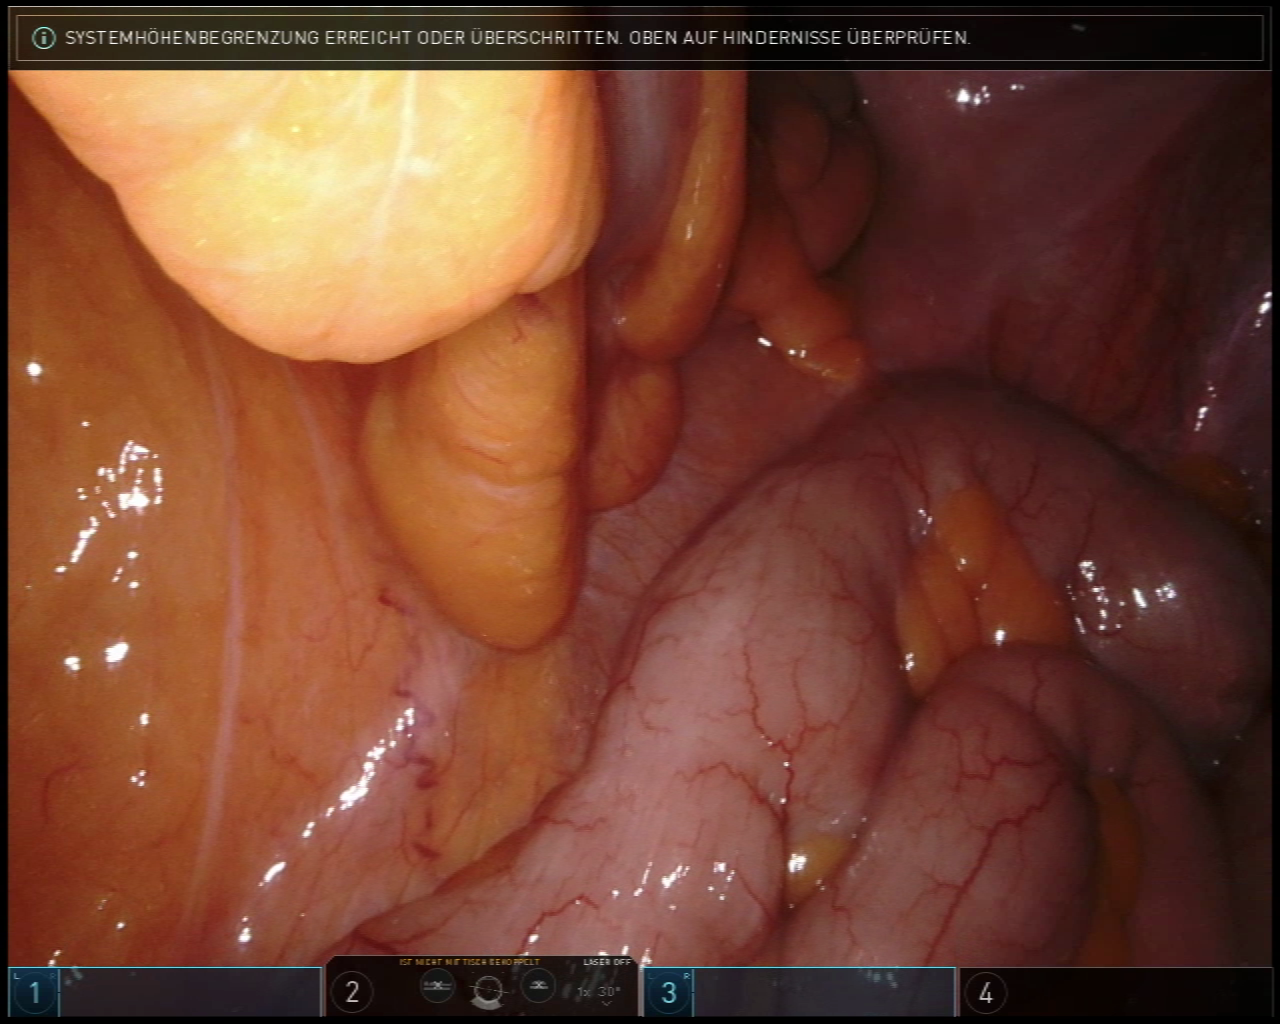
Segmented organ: small_intestine
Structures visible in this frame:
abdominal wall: yes
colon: no
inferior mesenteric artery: no
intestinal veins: no
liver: no
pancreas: no
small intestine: yes
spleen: no
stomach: no
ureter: no
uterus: no
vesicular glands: no